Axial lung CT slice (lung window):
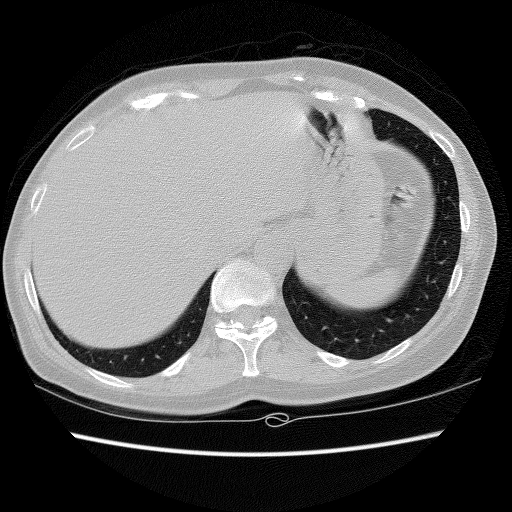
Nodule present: no